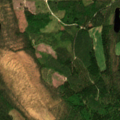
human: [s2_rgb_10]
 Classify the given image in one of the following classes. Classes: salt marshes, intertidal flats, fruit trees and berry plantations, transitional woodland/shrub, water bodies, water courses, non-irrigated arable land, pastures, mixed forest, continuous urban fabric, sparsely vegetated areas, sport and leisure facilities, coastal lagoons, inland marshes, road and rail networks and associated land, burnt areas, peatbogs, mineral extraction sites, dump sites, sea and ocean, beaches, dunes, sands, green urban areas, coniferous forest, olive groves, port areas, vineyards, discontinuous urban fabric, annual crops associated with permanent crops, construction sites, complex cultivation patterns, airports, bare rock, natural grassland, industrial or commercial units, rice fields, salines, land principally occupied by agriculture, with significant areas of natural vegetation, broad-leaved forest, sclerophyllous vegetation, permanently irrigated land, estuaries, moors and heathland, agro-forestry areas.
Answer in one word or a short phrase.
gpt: broad-leaved forest, coniferous forest, mixed forest, transitional woodland/shrub